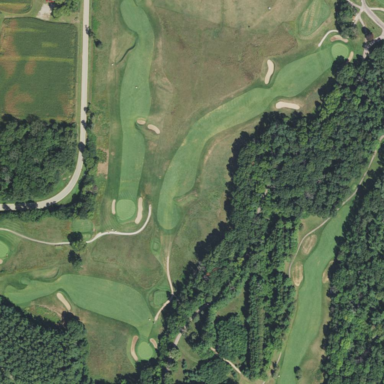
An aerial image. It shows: Area with grass used as rough in golf course.